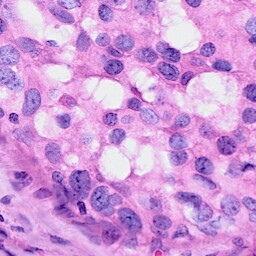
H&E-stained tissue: Breast